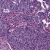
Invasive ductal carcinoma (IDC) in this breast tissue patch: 1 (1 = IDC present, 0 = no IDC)